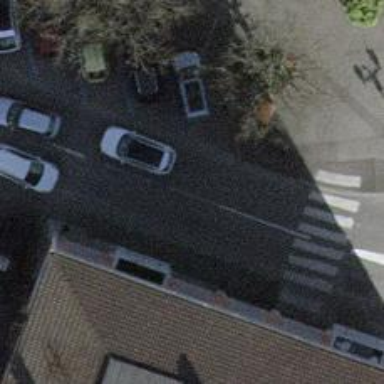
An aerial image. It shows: Residential road with diagonal parking spaces on the left side.